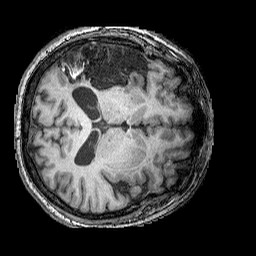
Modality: T1w
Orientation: axial
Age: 63
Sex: male
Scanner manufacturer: siemens
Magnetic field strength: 3 T
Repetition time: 2.25 s
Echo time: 0.00415 s